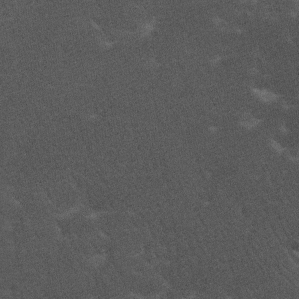
Label: non_frost